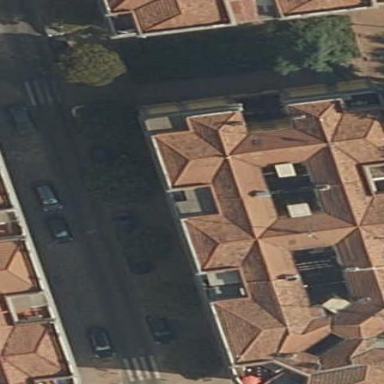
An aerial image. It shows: View of apartment building.